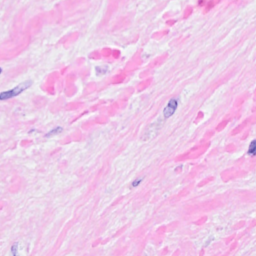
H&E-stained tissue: Breast